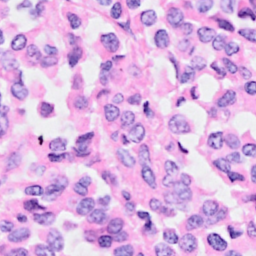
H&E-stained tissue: Breast